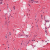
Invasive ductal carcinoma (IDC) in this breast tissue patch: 0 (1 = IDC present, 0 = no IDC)